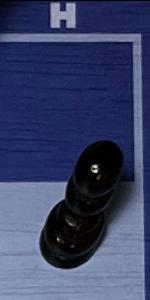
Label: Pawn_Black